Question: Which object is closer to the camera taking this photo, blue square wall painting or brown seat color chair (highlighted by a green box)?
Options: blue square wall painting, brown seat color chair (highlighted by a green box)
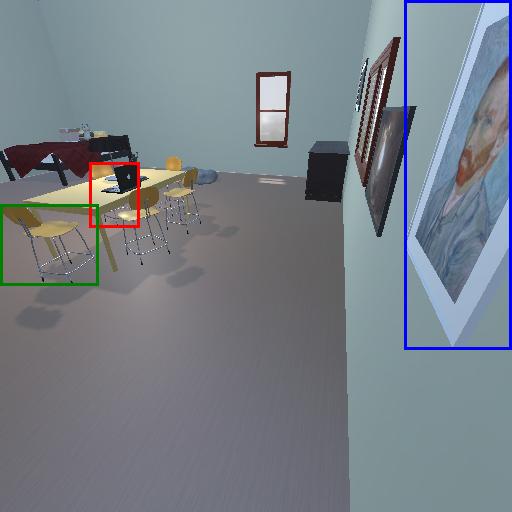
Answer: blue square wall painting